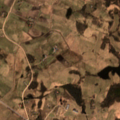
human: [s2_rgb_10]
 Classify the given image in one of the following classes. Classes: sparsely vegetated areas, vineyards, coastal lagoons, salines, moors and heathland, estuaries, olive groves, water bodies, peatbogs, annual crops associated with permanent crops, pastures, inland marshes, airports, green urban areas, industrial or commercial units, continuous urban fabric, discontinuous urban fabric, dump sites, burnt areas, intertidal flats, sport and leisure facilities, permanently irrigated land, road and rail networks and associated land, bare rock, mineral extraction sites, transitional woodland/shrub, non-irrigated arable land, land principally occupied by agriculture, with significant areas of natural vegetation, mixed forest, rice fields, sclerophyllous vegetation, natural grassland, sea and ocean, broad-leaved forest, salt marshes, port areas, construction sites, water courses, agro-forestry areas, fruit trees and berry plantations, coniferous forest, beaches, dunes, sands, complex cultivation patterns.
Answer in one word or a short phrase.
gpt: pastures, complex cultivation patterns, land principally occupied by agriculture, with significant areas of natural vegetation, broad-leaved forest